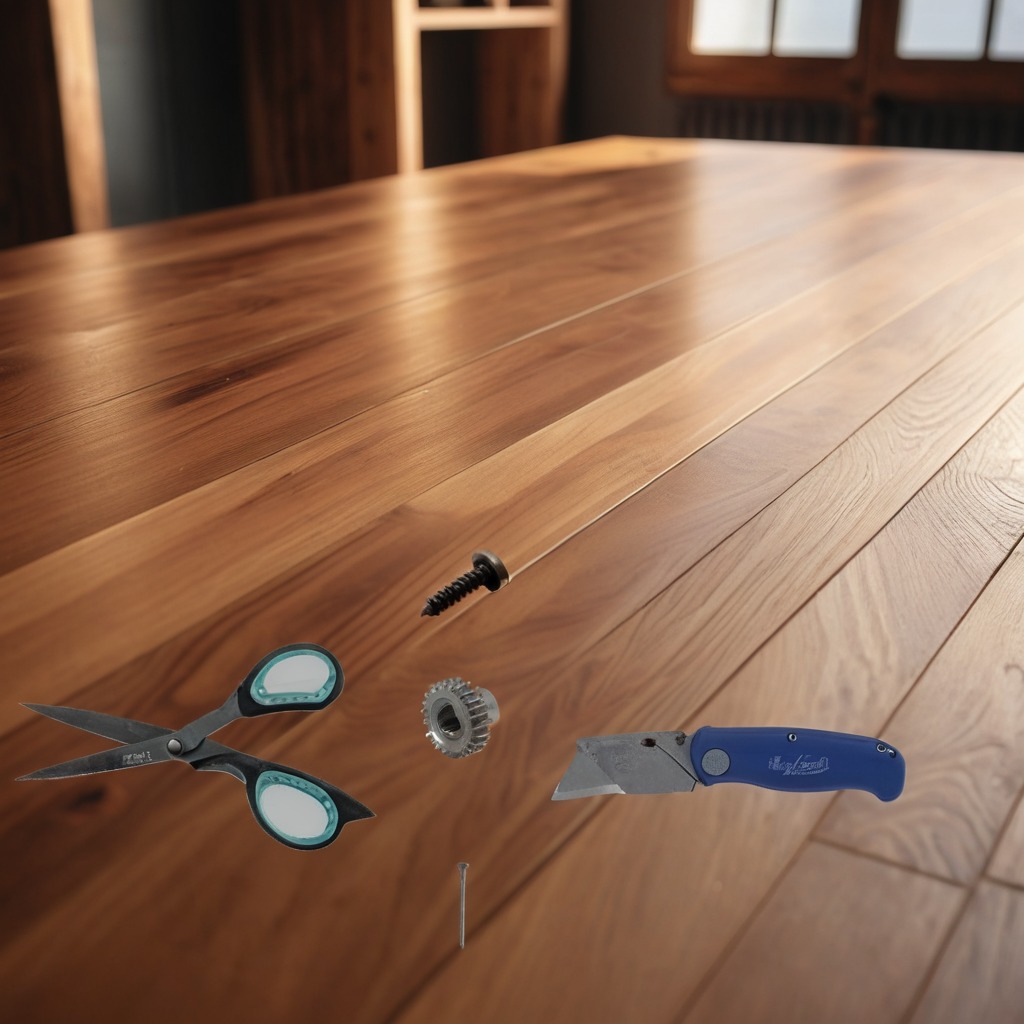
A steel gear with teeth, a utility knife, a metal machine screw, an iron nail, and a pair of scissors are lying on the wooden table.